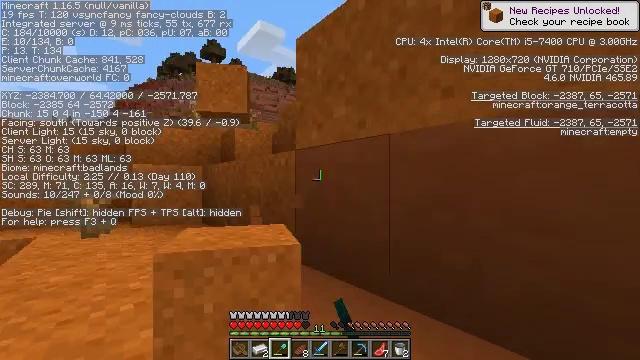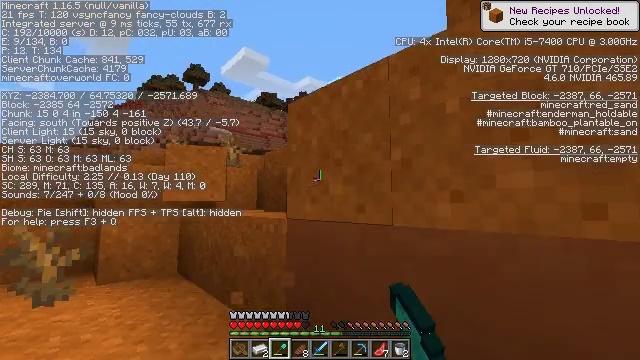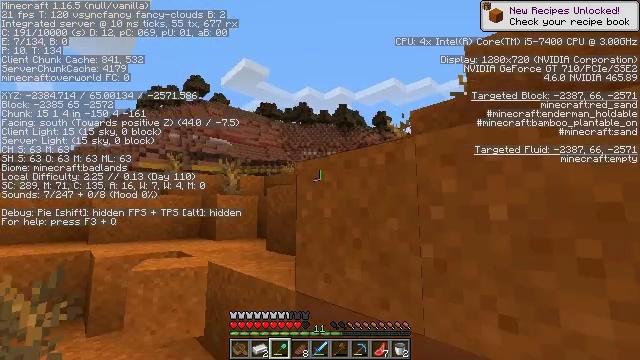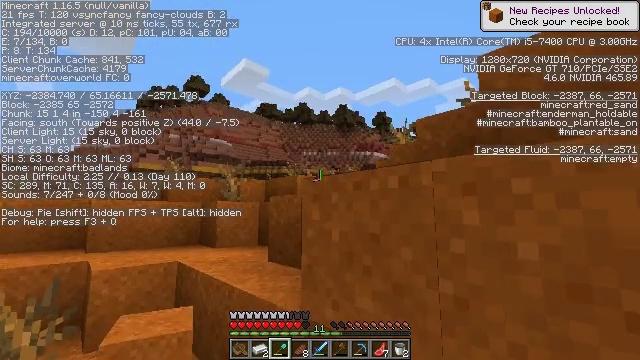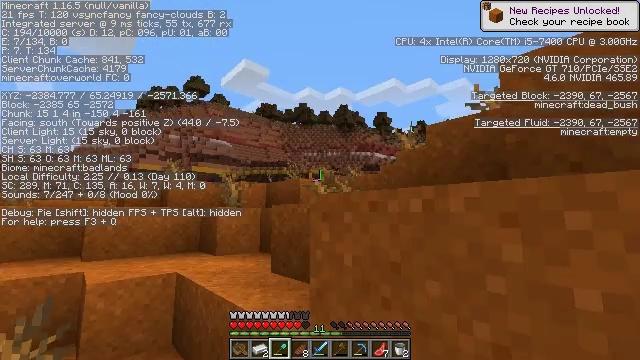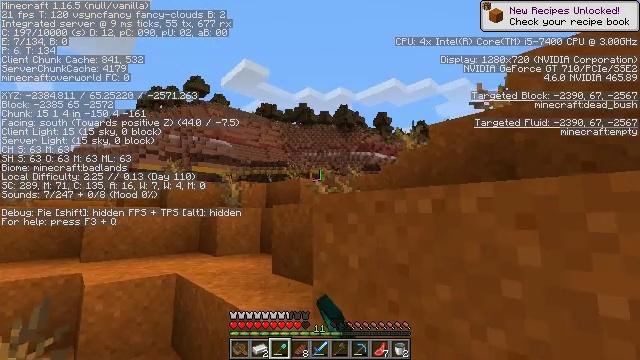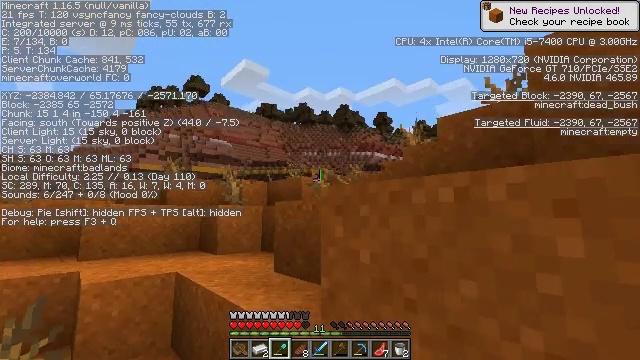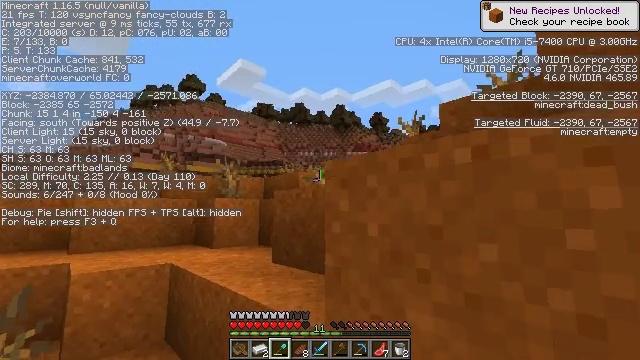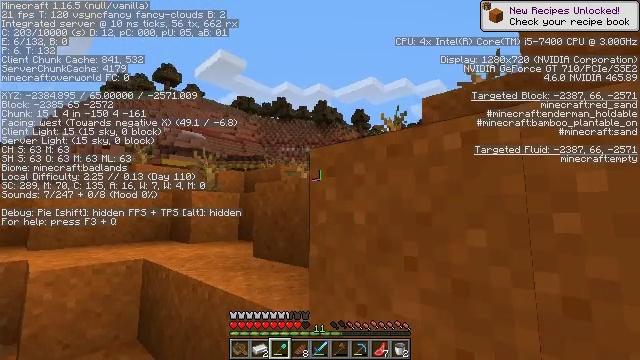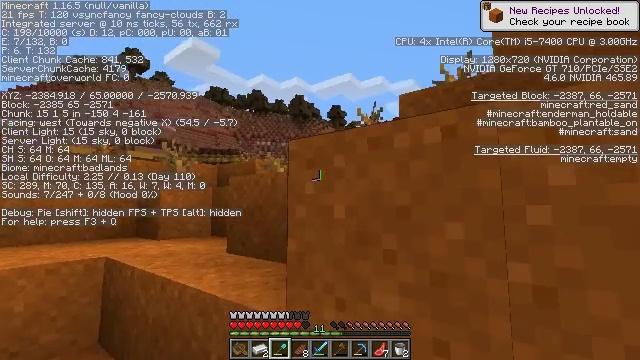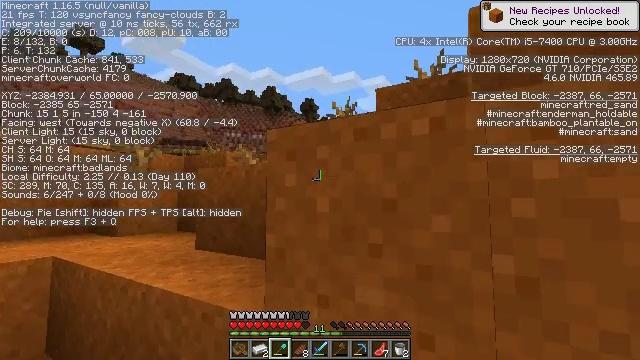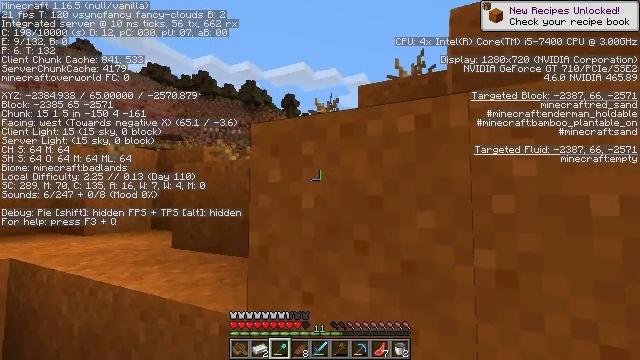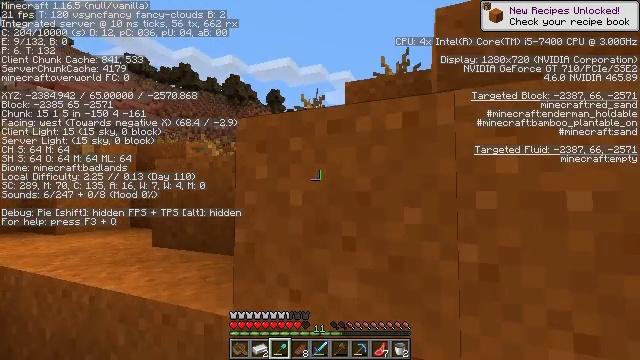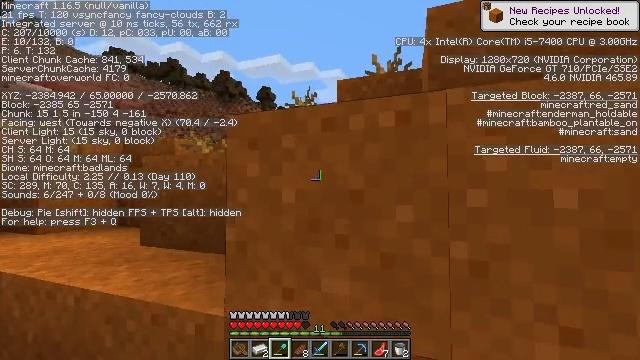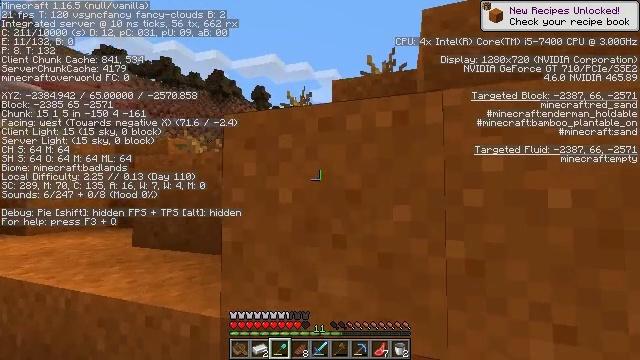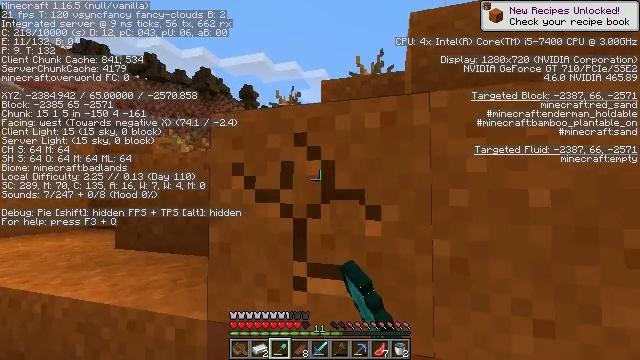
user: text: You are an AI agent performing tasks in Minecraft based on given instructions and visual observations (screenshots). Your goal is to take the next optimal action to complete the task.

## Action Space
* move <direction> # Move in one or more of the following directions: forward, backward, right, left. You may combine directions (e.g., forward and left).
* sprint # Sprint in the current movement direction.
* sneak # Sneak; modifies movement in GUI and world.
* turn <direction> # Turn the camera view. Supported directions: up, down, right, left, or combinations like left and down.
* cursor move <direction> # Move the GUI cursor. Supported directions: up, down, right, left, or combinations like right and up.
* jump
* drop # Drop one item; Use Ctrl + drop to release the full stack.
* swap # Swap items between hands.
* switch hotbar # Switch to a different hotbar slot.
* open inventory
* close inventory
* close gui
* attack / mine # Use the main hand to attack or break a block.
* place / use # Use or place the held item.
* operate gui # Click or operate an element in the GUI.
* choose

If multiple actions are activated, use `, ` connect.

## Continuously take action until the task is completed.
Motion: motion action
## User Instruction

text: Remove red sand to use for crafting or building.
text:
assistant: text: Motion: move forward, turn right and up, jump
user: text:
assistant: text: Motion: move forward, turn up, jump
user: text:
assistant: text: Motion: move forward, jump
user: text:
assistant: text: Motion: move forward, attack / mine, jump
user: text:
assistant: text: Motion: attack / mine
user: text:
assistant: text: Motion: attack / mine
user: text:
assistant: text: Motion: attack / mine
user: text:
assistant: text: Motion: turn right, attack / mine
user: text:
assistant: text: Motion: turn right and down, attack / mine
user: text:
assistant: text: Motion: turn right and down, attack / mine
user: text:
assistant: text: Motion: turn right, attack / mine
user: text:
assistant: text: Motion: turn right, attack / mine
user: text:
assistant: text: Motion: turn right, attack / mine
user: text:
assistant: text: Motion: turn right, attack / mine
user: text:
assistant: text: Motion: turn right, attack / mine
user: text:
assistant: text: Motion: turn right, attack / mine
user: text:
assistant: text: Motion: attack / mine
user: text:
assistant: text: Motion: attack / mine
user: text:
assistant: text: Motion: attack / mine
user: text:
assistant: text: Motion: attack / mine
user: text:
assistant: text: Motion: turn right, attack / mine
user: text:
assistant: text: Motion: turn right and down, attack / mine
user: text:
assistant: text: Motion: turn right, attack / mine
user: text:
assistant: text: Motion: turn right, attack / mine
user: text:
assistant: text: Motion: turn right, attack / mine
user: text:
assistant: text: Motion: turn right, attack / mine
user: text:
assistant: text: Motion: turn right, attack / mine
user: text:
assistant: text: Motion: turn right, attack / mine
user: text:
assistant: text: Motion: turn right, attack / mine
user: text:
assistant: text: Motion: turn right, attack / mine